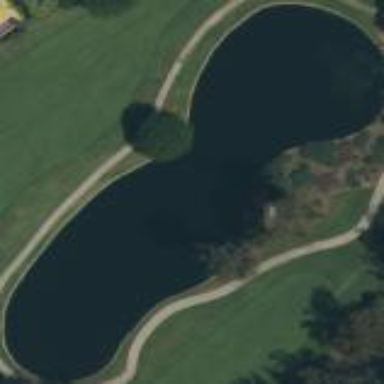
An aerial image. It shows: Water hazard in golf course. The hazard is natural water feature.